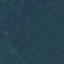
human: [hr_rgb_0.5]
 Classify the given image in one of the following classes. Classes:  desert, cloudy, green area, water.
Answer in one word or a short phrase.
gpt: green area